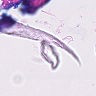
Metastatic tissue present: no